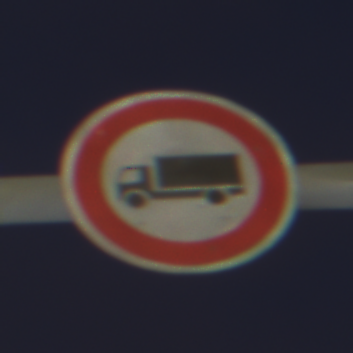
Verkehrszeichen: VerbotFuerKraftfahrzeugeUeberDreiKommaFuenfTonnen
Umgebung: Outdoor, Urban
Tageszeit: Night
Wetter: PartlyCloudy
Licht: Artificial
Jahreszeit: NotSpecified
Kontrast: HighContrast